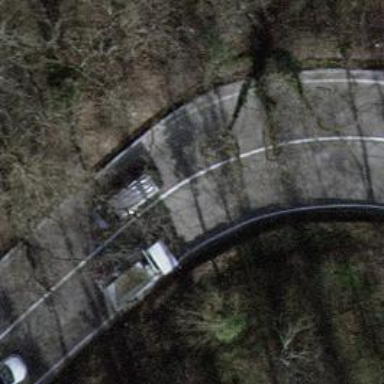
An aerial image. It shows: Secondary road with asphalt surface.